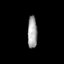
Tissue: prostate
Cell type: T cells
Senescence score: 0.347
Nuclear area (px): 302
Mean DAPI intensity: 161.258